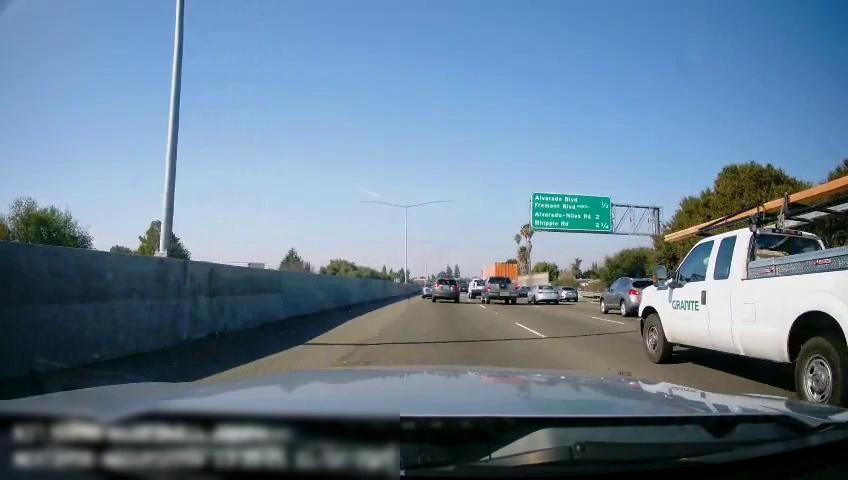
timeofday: Day
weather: Sunny
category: Drivable Space
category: Vehicles | SUV
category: Vehicles | Car
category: Vehicles | Truck
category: Vehicles | Truck
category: Vehicles | SUV
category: Vehicles | Car
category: Vehicles | Car
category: Vehicles | Car
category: Vehicles | Car
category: Vehicles | Car
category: Vehicles | Truck
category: Vehicles | Truck
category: Lanes | Current Lane
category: Lanes | Alternate Lane
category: Traffic | Signs